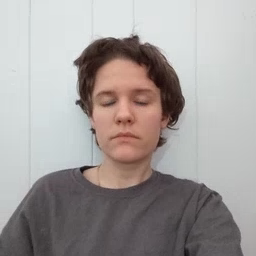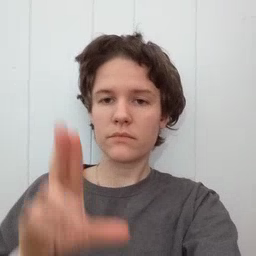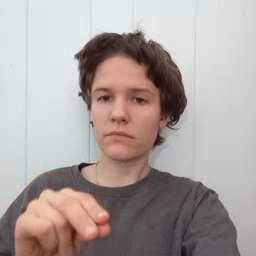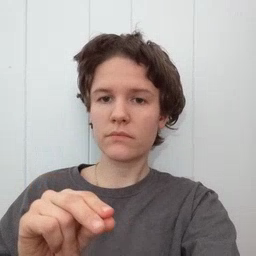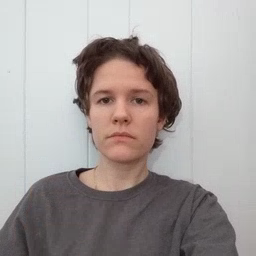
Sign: no